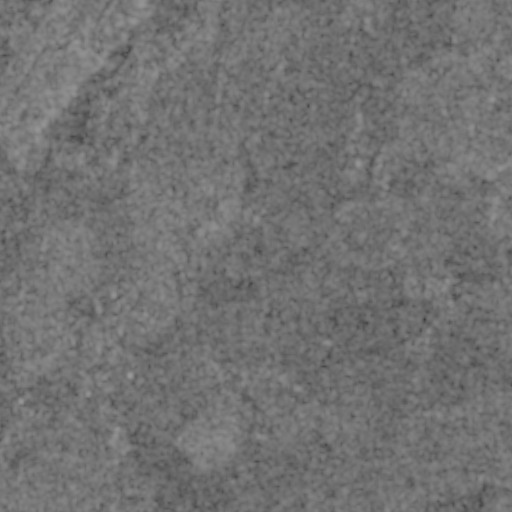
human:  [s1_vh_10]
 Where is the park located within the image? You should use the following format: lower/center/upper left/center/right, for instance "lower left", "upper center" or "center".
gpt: The park is located in the upper right of the image.
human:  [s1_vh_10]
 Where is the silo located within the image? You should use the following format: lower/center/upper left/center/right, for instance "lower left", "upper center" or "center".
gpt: The silo is located in the center of the image.
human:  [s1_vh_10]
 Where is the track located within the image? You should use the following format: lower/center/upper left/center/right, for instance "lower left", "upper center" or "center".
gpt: There is no track in the image.

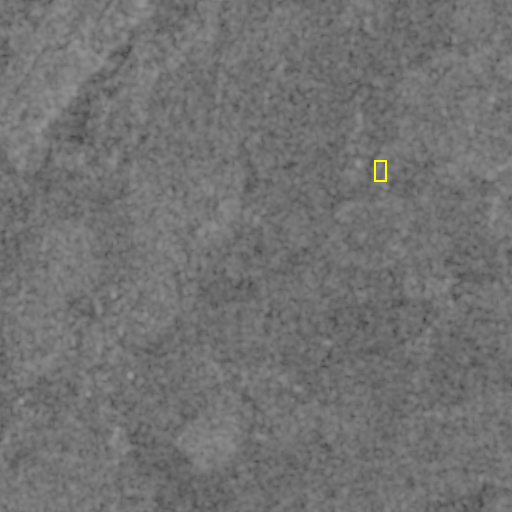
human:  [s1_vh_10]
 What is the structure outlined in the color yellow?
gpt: The structure outlined in yellow is a park.
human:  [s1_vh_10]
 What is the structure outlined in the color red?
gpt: There is no red outline.